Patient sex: F
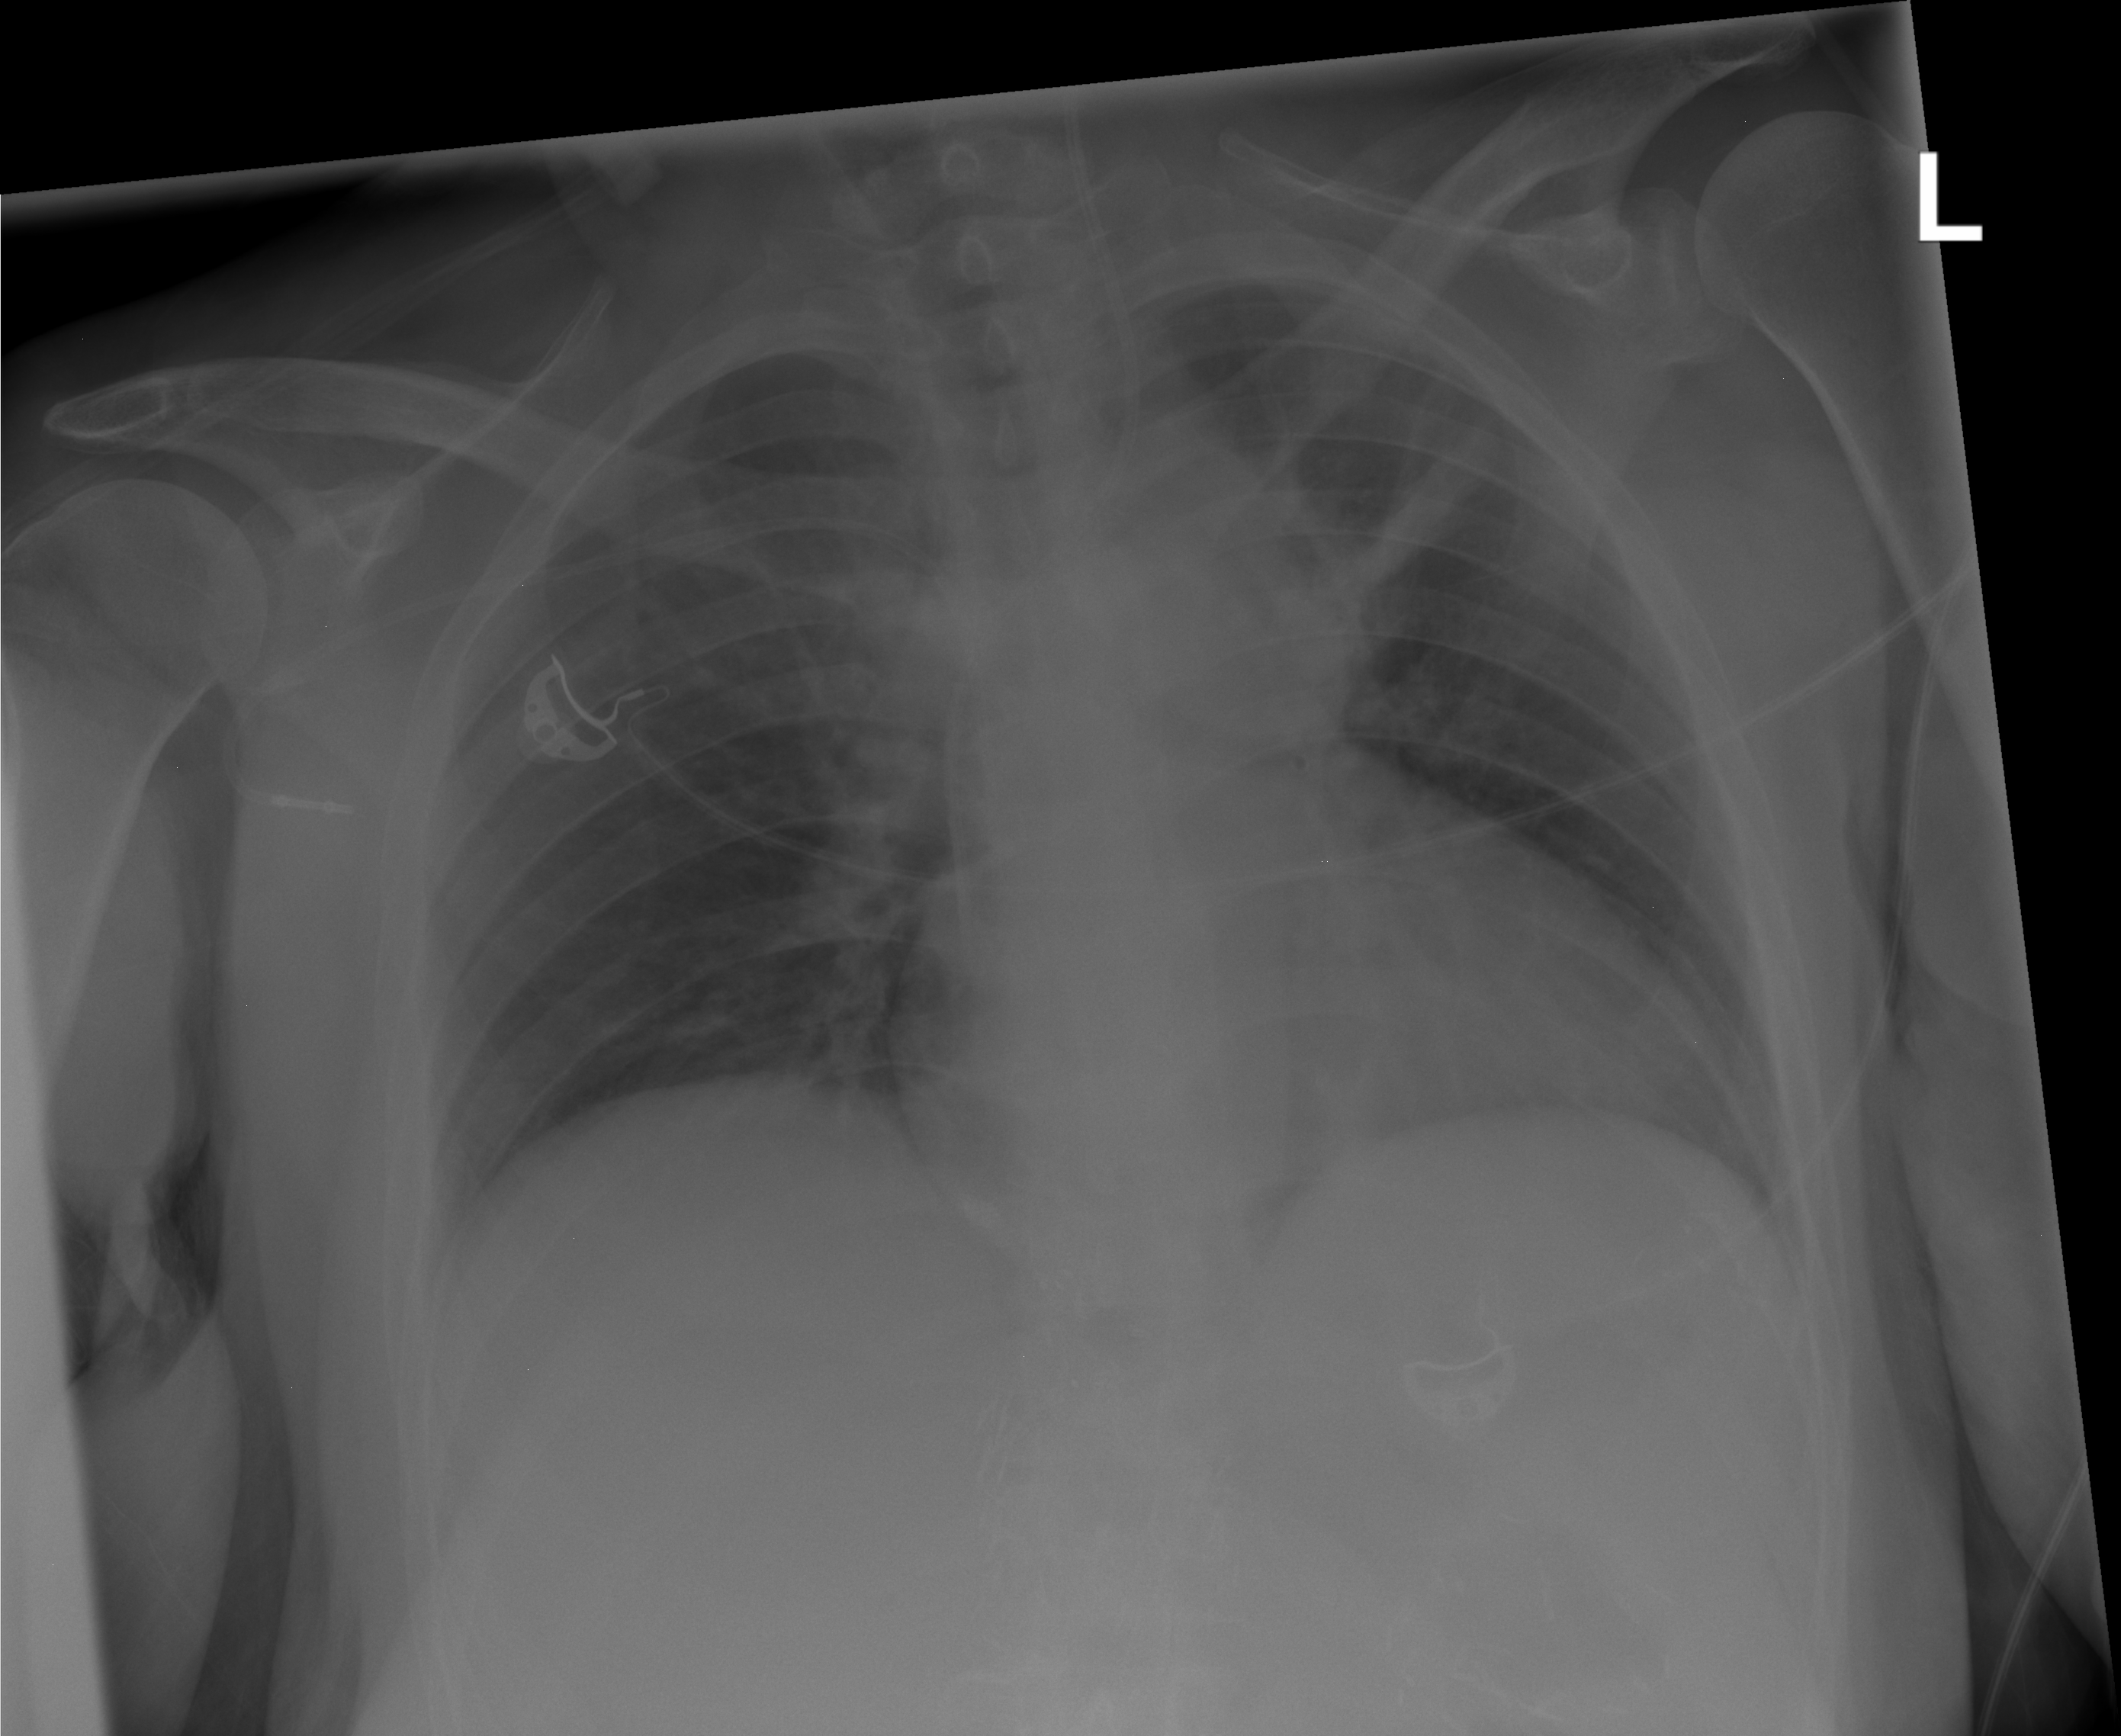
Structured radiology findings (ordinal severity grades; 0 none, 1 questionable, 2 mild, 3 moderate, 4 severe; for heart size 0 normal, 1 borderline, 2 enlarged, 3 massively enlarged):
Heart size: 0
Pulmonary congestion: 0
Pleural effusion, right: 0
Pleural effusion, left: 0
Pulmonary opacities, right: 0
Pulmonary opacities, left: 0
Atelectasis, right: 0
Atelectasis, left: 2